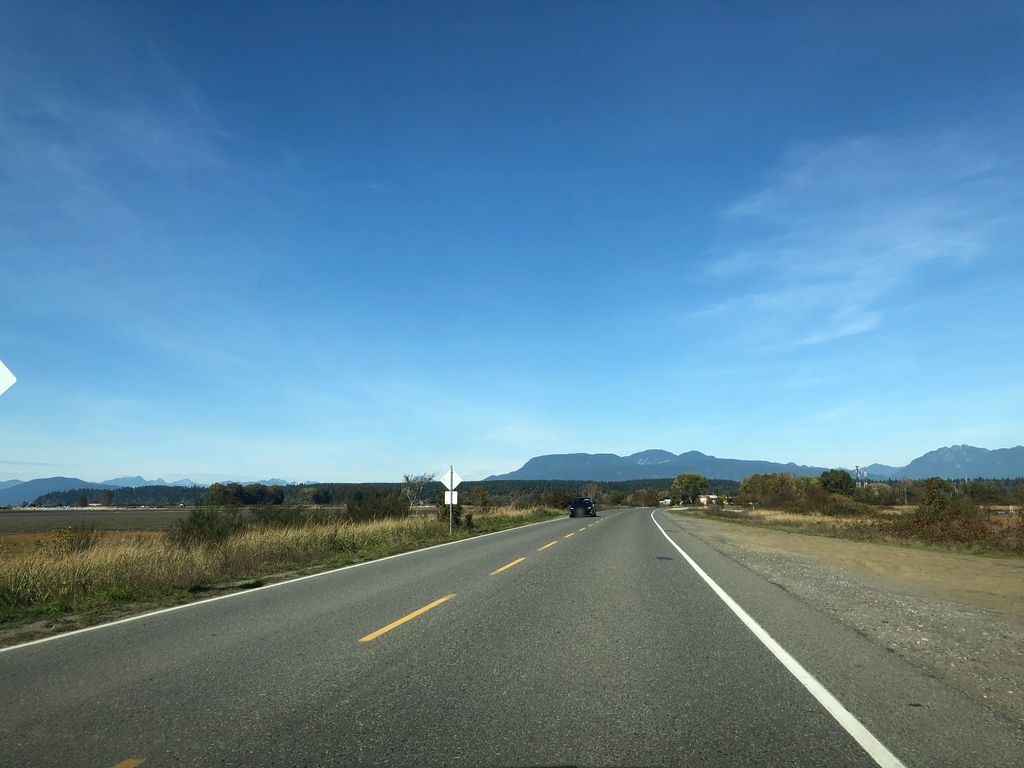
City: vancouver